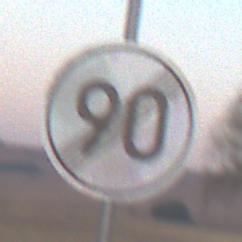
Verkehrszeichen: EndeGeschwindigkeit90
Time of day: SunriseSunset
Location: Outdoor (Nature)
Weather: Clear
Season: Winter
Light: Natural